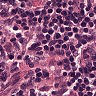
Metastatic tissue present: no